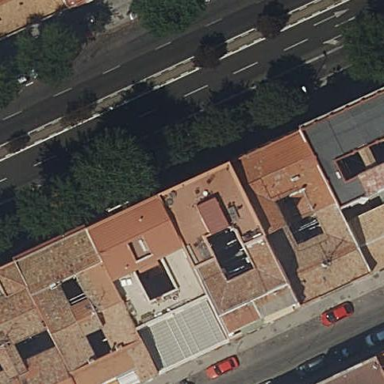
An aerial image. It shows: Image showing building with apartments.